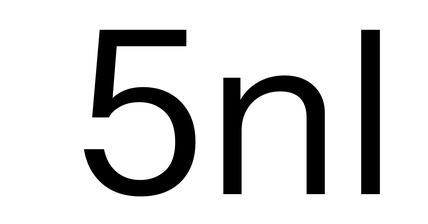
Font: InstrumentSans_Regular